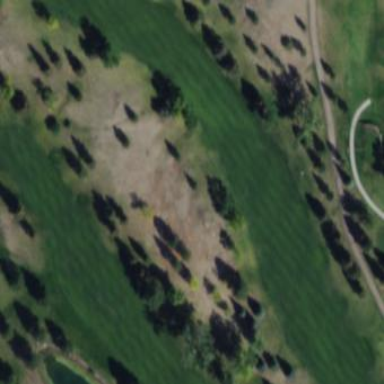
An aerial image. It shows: Grassy area designated as golf fairway.